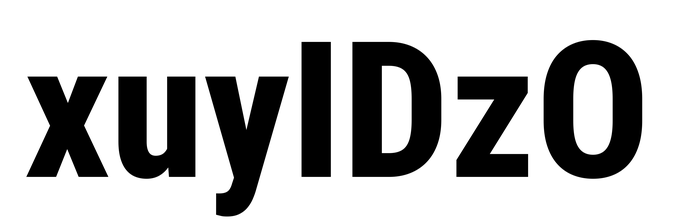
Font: Roboto_Condensed_ExtraBold